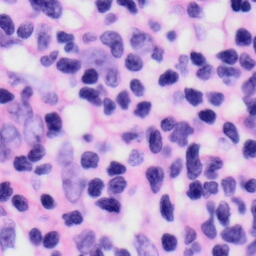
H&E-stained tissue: Skin